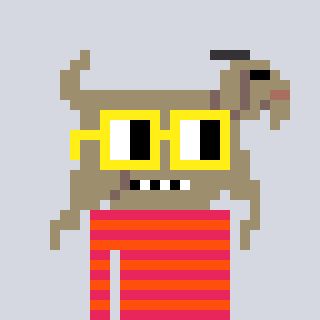
a pixel art character with square yellow glasses, a goat-shaped head and a orange-colored body on a cool background